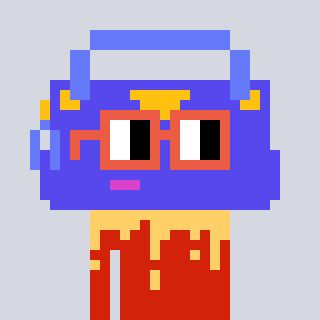
a pixel art character with square orange glasses, a bag-shaped head and a red-colored body on a cool background